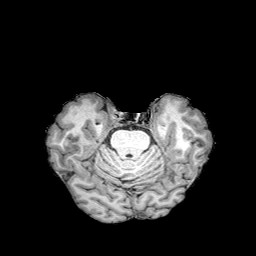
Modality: T1w
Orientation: coronal
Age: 66
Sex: female
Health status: healthy